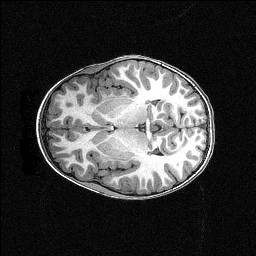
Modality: T1w
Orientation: axial
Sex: female
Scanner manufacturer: siemens
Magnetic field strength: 3 T
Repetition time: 2.3 s
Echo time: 0.00336 s